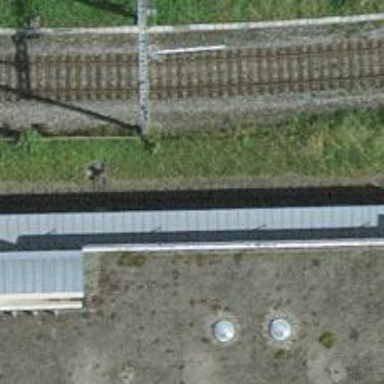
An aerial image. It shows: Railway switch.